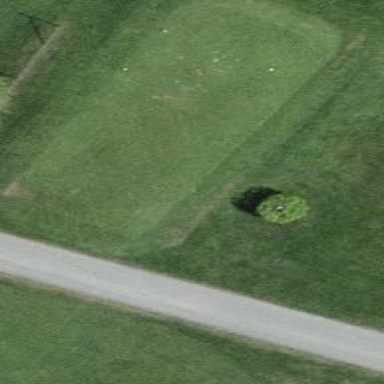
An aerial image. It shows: Golf tee on grassy land.